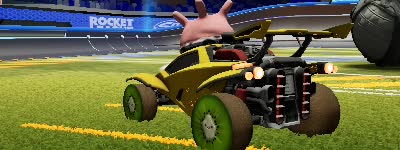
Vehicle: octane